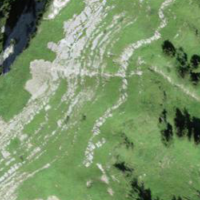
EUNIS habitat code: 23
Species observed at this site:
Marmota marmota
Miramella alpina
Campanula barbata
Parnassia palustris
Saxifraga aizoides
Erebia aethiops
Aglais urticae
Pyrrhocorax graculus
Gentianella campestris